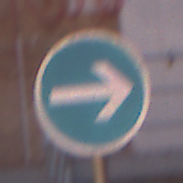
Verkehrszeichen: VorgeschriebeneFahrtrichtungHierRechts
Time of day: MorningAfternoon
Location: Outdoor (Urban)
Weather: Clear
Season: NotSpecified
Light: Natural